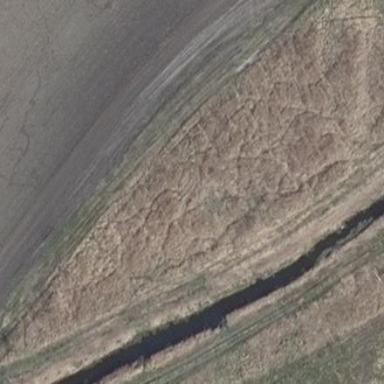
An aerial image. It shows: Wetland area dominated by reedbeds.